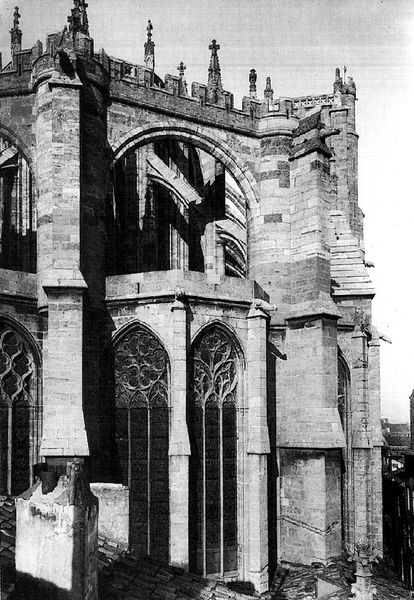
Titel: Kathedrale St-Just-et-St-Pasteur in Narbonne
Standort: Narbonne (EU - F)
Schlagwörter: schatten, fenster, licht, gebäude, stein, ziegel, zinnen, foto, bögen, schwarzweiß, rosetten, saint germain, datailansicht